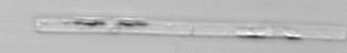
Label: Leptocylindrus